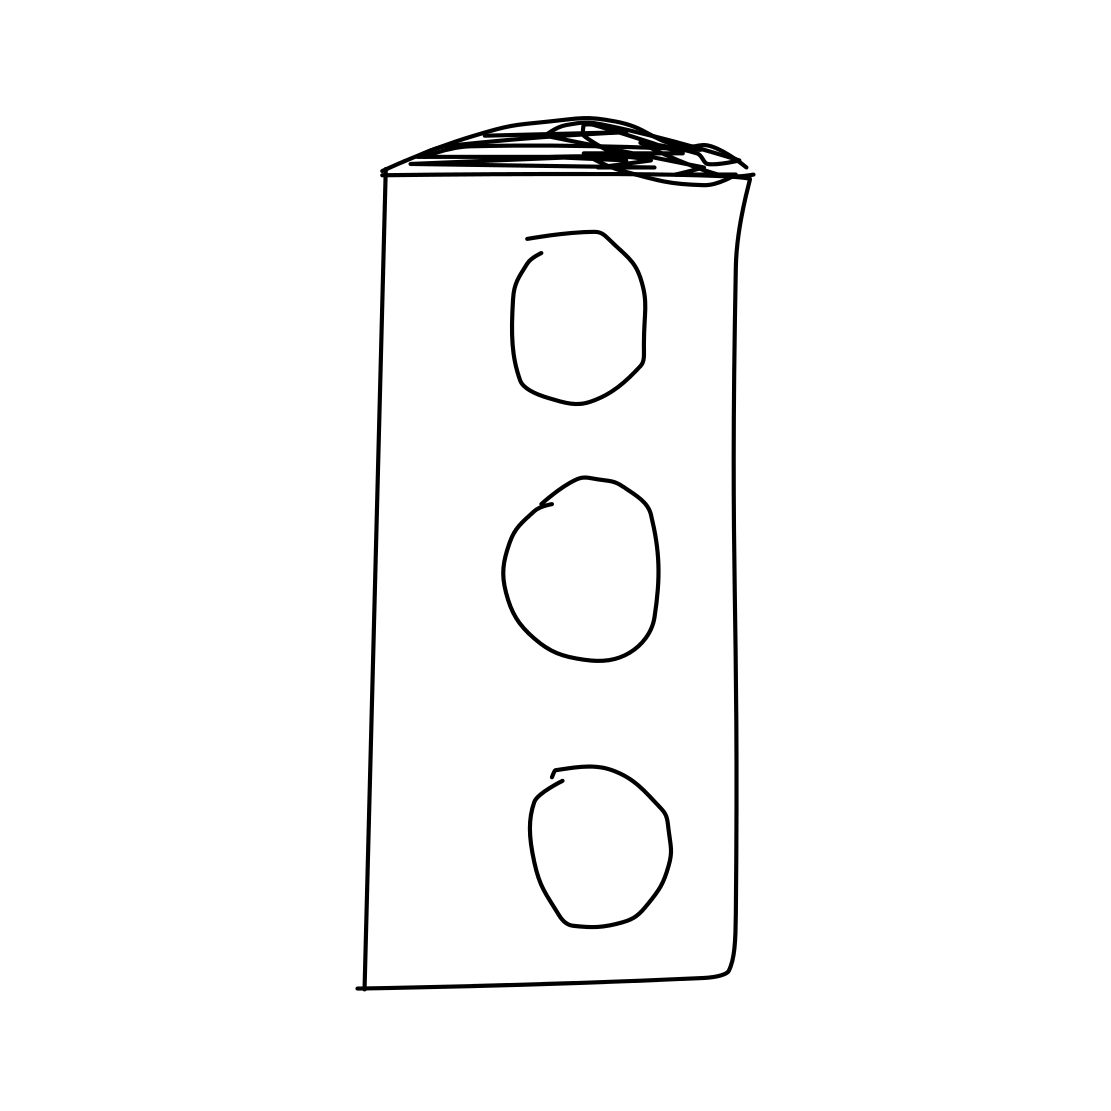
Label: traffic light